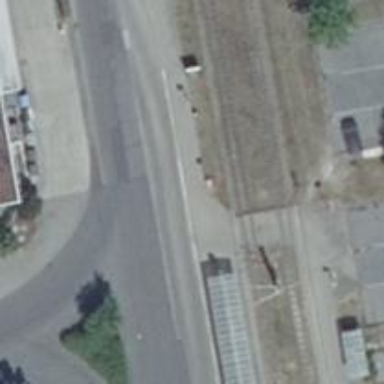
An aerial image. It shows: Uncontrolled railway crossing.